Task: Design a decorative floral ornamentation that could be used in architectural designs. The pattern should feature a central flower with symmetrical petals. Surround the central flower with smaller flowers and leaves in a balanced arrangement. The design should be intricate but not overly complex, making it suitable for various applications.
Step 1507:
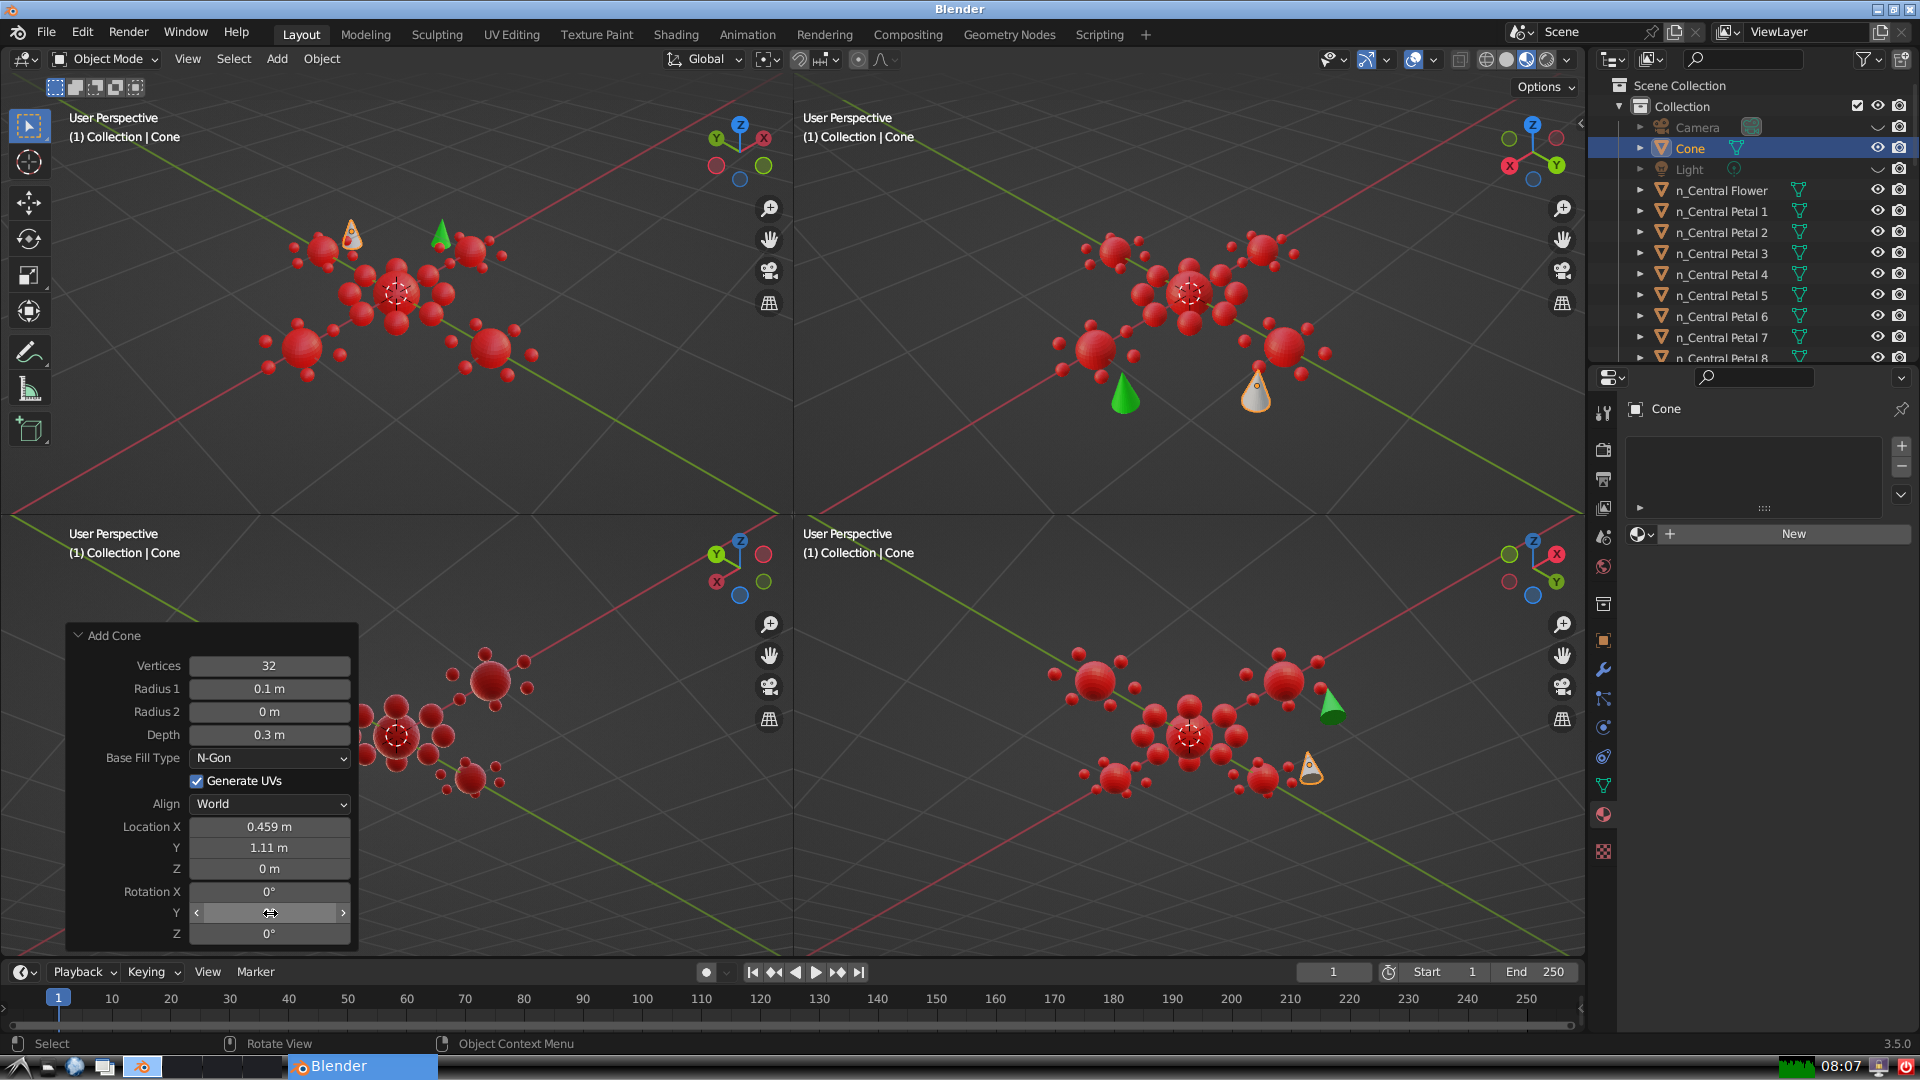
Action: {"mouse_move": [270, 933]}